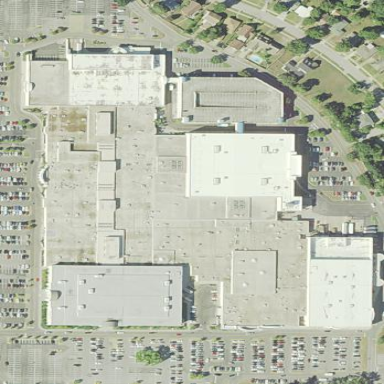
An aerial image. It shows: Retail area.